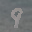
Label: 9